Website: slack
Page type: billing-address
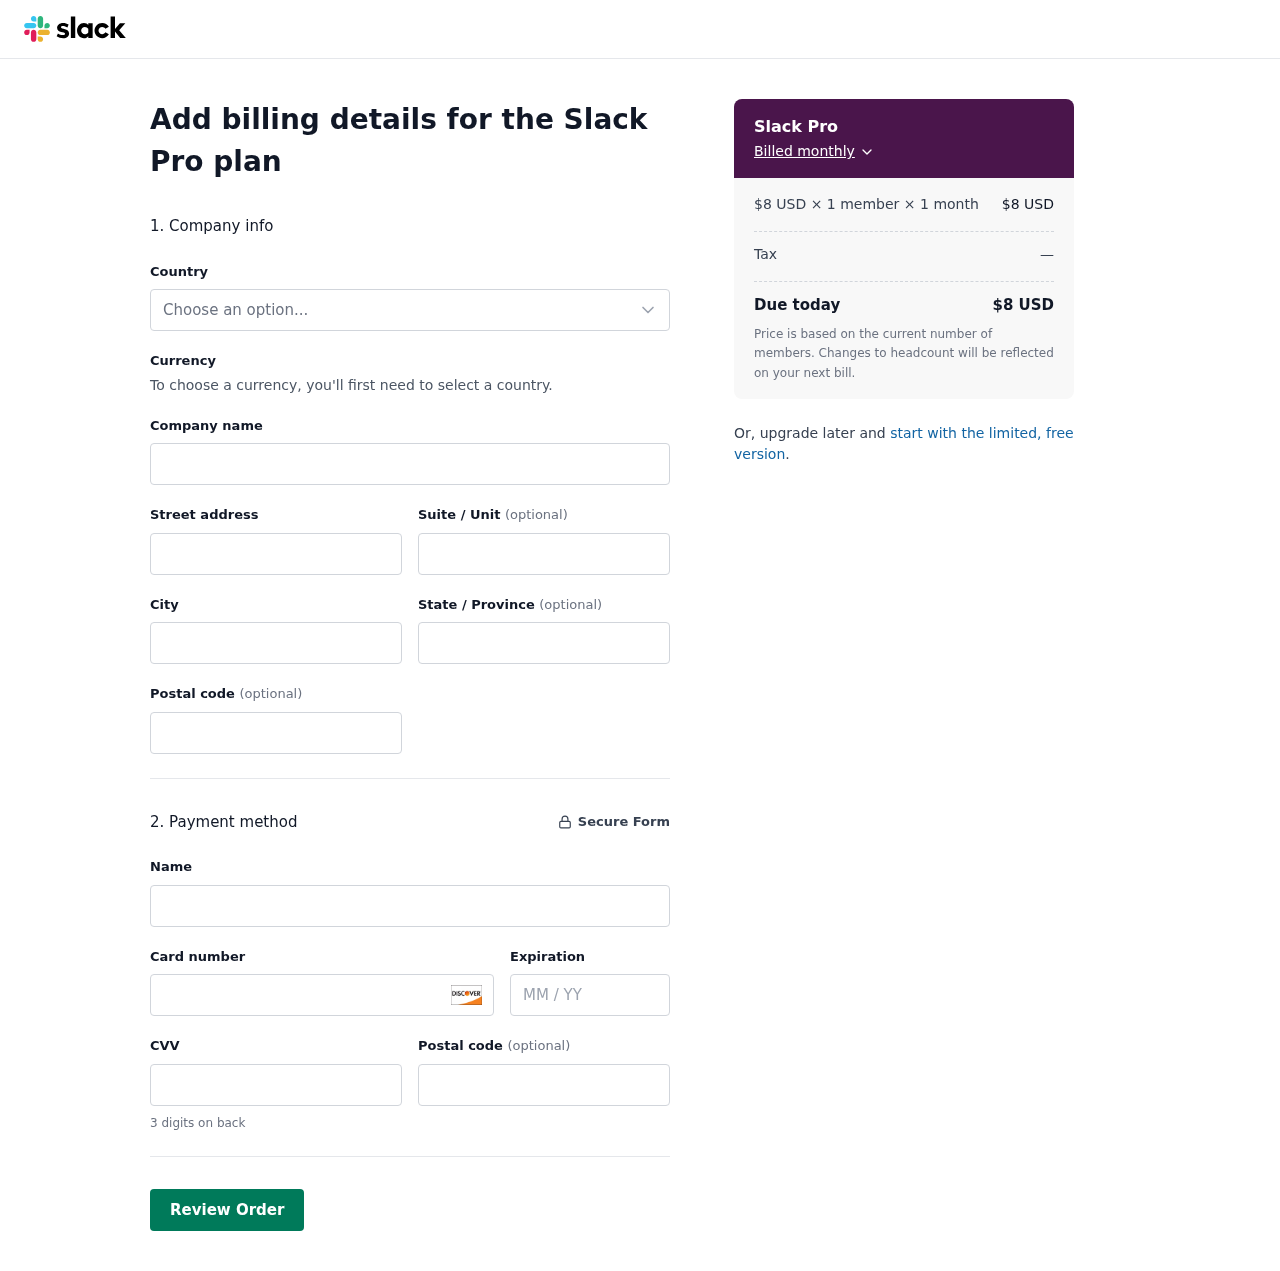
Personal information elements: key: PII_CARD_CVV
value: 016
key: PII_CARD_EXPIRY
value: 08/26
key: PII_CARD_NUMBER
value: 6011 6668 9129 1041
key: PII_CITY
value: Port Angelaport
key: PII_COUNTRY
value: United States
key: PII_FULLNAME
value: Chelsea Griffin
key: PII_POSTCODE
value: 88331
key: PII_POSTCODE2
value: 20414
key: PII_STATE
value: Nevada
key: PII_STREET
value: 97867 John Point Apt. 175
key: PII_STREET2
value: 781 Thompson Villages
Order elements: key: ORDER_PLAN_PRICE
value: $8 USD
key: ORDER_NUM_MEMBERS
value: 1 member
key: ORDER_NUM_MONTHS
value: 1 month
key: ORDER_SUBTOTAL
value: $8 USD
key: ORDER_TAX
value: —
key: ORDER_TOTAL
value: $8 USD